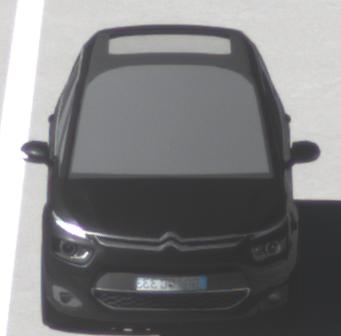
Make: Citroen
Model: Grand C4 Picasso VTi 120
Detailed model: Grand C4 Picasso (II)
Model produced from: 2013/10
Model produced until: 2015/02
Doors: 5
Color: black
Road condition: dry road
Daytime: morning or afternoon
Contrast: high contrast